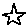
Label: star